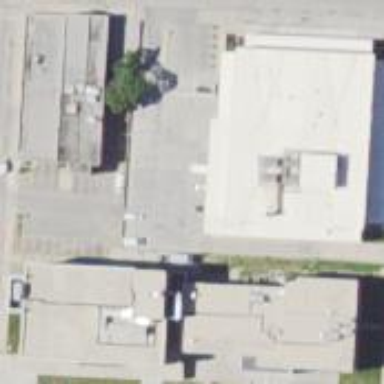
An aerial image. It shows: Building that serves as post office.